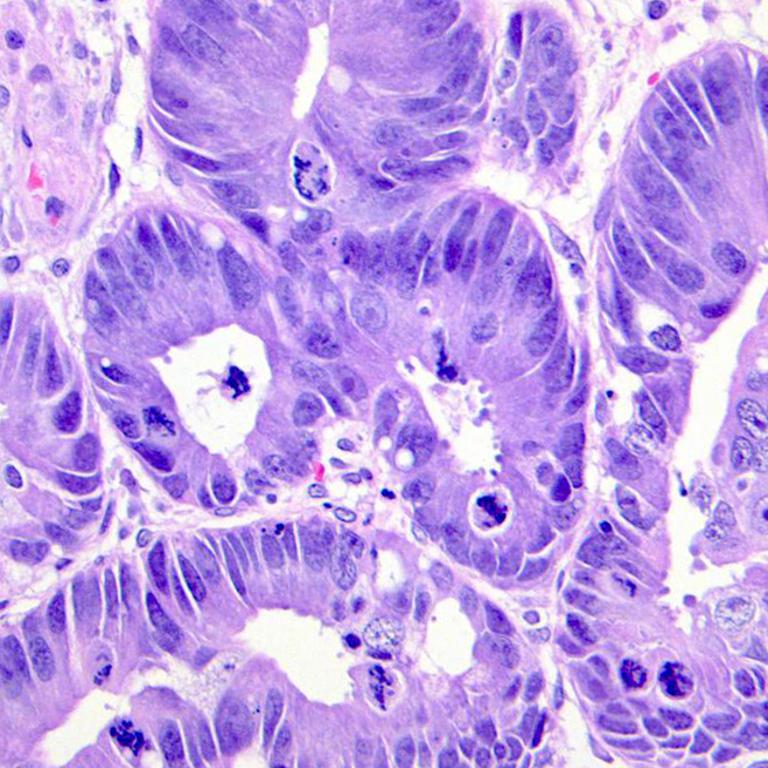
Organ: colon
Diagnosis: adenocarcinomas